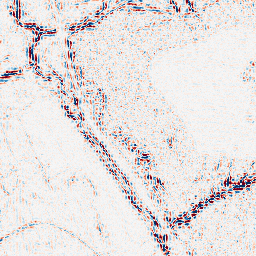
Category: wavelet
Decomposition family: wavelet_biorthogonal
Decomposition parameters: wavelet: bior3.5
level: 2
Upsampling method: quartic
Upsampling parameters: scale: 2
Upsampling scale: 2